Question: I need to place multiple columns of inputs in single line like this:

I did this by grouping multiple inputs in single 'form-group', but this way I can't use 'has-error' class.
'''
<div class="form-group">
<label class="control-label col-sm-4">Quarter</label>
<input type="text" class="col-sm-20" />
</div>
<div class="form-group">
<label class="control-label col-sm-4">Address</label>
<input type="text" class="col-sm-15" />
<label class="control-label col-sm-2">Addr. No. </label>
<input type="text" class="col-sm-3" />
</div>
<div class="form-group">
<label class="control-label col-sm-4">Block name/Number</label>
<input type="text" class="col-sm-5" />
<label class="control-label col-sm-2">Entrance</label>
<input type="text" class="col-sm-3" />
<label class="control-label col-sm-2">Floor</label>
<input type="text" class="col-sm-3" />
<label class="control-label col-sm-2">Apartament</label>
<input type="text" class="col-sm-3" />
</div>
'''
So is it possible to have multiple 'form-group''s for each input box?
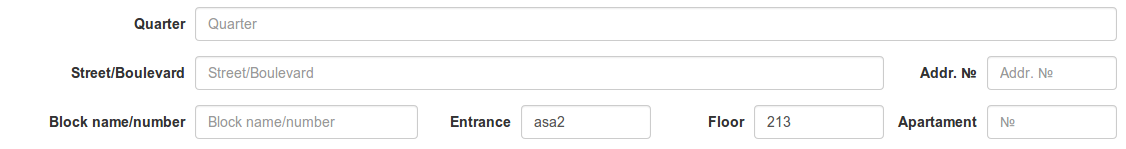
Answer: To align easily things in bootstrap 3, You should use the <URL>.
Here is a <URL> close to your needs :
'''
<body>
<form class="form-horizontal">
<div class="row">
<div class="form-group">
<label class="col-sm-2">Quarter</label>
<div class="col-sm-10"><input type="text" class="form-control" /></div>
</div>
</div>
<div class="row">
<div class="form-group">
<label class="col-sm-2">Address</label>
<div class="col-sm-5"><input type="text" class="form-control" /></div>
</div>
<div class="form-group">
<label class="col-sm-2">Addr. No. </label>
<div class="col-sm-3"><input type="text" class="form-control" /></div>
</div>
</div>
<div class="row">
<div class="form-group">
<label class="col-sm-2">Block name/Number</label>
<div class="col-sm-1"><input type="text" class="form-control" /></div>
</div>
<div class="form-group">
<label class="col-sm-1">Entrance</label>
<div class="col-sm-1"><input type="text" class="form-control" /></div>
</div>
<div class="form-group">
<label class="col-sm-1">Floor</label>
<div class="col-sm-1"><input type="text" class="form-control" /></div>
</div>
<div class="form-group">
<label class="col-sm-2">Apartament</label>
<div class="col-sm-3"><input type="text" class="form-control" /></div>
</div>
</div>
</form>
</body>
'''
The alignment depends on the width of the screen so be sure to tune it properly to your needs. Then you can style the inputs themselves.